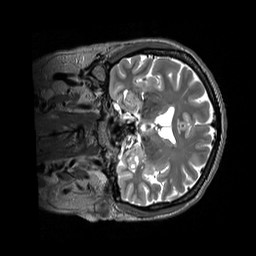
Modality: T2w
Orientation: coronal
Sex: female
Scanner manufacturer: siemens
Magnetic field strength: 3 T
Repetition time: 3.2 s
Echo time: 0.409 s